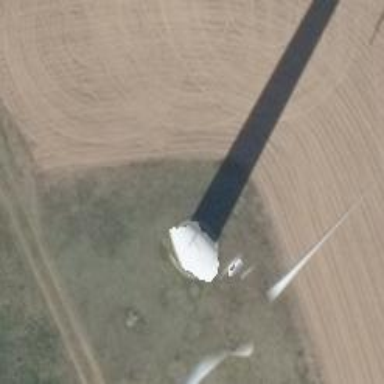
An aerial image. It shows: Wind turbine generator that utilizes wind as its source for generating electricity. It is of the horizontal axis type.